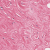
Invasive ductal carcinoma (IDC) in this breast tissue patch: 0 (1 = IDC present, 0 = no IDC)